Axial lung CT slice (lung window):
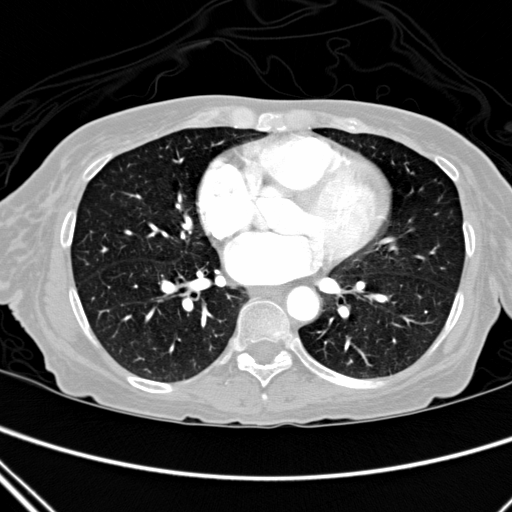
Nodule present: no